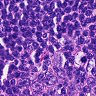
Metastatic tissue present: no